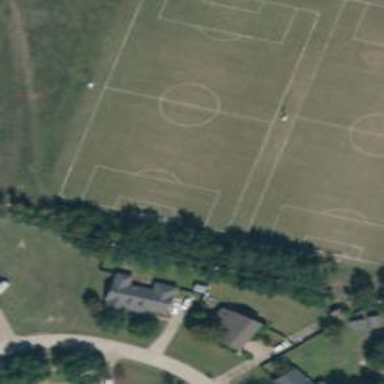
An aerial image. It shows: Soccer pitch for leisureland activities.